Question: How do I achieve this in a WinForms container control when the scroll bars are visible?
Highlighted here (Google Chrome browser):

EDIT: This cursor is the only one that is visible on a screenshot. I hope it's clear what i mean.
EDIT:
Tried this on my control. Does not work.
'''
const int WM_MBUTTONDOWN = 0x207;
protected override void WndProc(ref Message m)
{
if (m.Msg == WM_MBUTTONDOWN)
DefWndProc(ref m);
else
base.WndProc(ref m);
}
'''
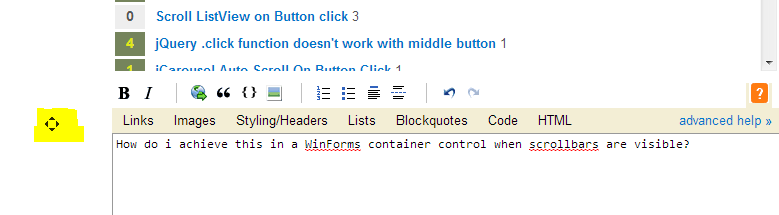
Answer: Here's what I have so far. It exits "reader mode" if I release the middle button, and I haven't implemented scrolling within the control (I used a textbox), but it may give you something to start with.
'''
[DllImport("comctl32.dll", SetLastError=true, EntryPoint="#383")]
static extern void DoReaderMode(ref READERMODEINFO prmi);
public delegate bool TranslateDispatchCallbackDelegate(ref MSG lpmsg);
public delegate bool ReaderScrollCallbackDelegate(ref READERMODEINFO prmi, int dx, int dy);
[StructLayout(LayoutKind.Sequential)]
public struct READERMODEINFO
{
public int cbSize;
public IntPtr hwnd;
public int fFlags;
public IntPtr prc;
public ReaderScrollCallbackDelegate pfnScroll;
public TranslateDispatchCallbackDelegate fFlags2;
public IntPtr lParam;
}
[StructLayout(LayoutKind.Sequential)]
public struct MSG
{
public IntPtr hwnd;
public UInt32 message;
public IntPtr wParam;
public IntPtr lParam;
public UInt32 time;
public POINT pt;
}
[StructLayout(LayoutKind.Sequential)]
public struct POINT
{
public int x;
public int y;
}
[StructLayout(LayoutKind.Sequential)]
struct RECT
{
public int left, top, right, bottom;
}
private bool TranslateDispatchCallback(ref MSG lpMsg)
{
return false;
}
private bool ReaderScrollCallback(ref READERMODEINFO prmi, int dx, int dy)
{
// TODO: Scroll around within your control here
return false;
}
private void EnterReaderMode()
{
READERMODEINFO readerInfo = new READERMODEINFO
{
hwnd = this.textBox1.Handle,
fFlags = 0x00,
prc = IntPtr.Zero,
lParam = IntPtr.Zero,
fFlags2 = new TranslateDispatchCallbackDelegate(this.TranslateDispatchCallback),
pfnScroll = new ReaderScrollCallbackDelegate(this.ReaderScrollCallback)
};
readerInfo.cbSize = Marshal.SizeOf(readerInfo);
DoReaderMode(ref readerInfo);
}
private void textBox1_MouseDown(object sender, MouseEventArgs e)
{
if (e.Button == System.Windows.Forms.MouseButtons.Middle)
{
EnterReaderMode();
}
}
'''